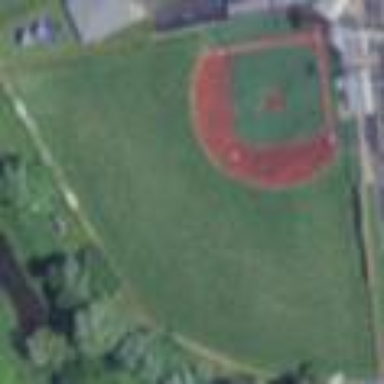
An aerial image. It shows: Baseball pitch for leisure and sports activities.